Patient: sex M, age 51
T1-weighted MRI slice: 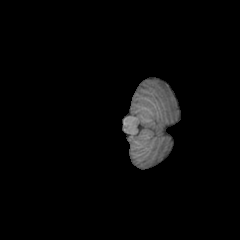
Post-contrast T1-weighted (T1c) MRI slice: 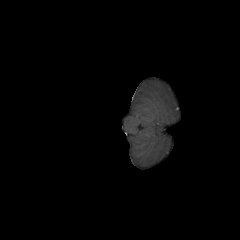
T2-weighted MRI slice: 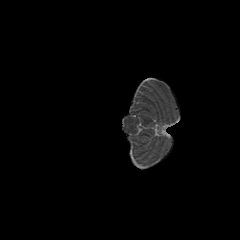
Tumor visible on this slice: no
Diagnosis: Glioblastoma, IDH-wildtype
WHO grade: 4